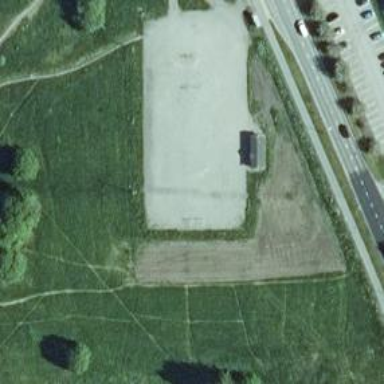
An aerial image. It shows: Ground level soccer pitch.